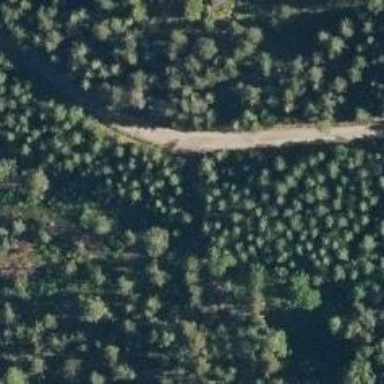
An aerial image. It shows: Unclassified road.